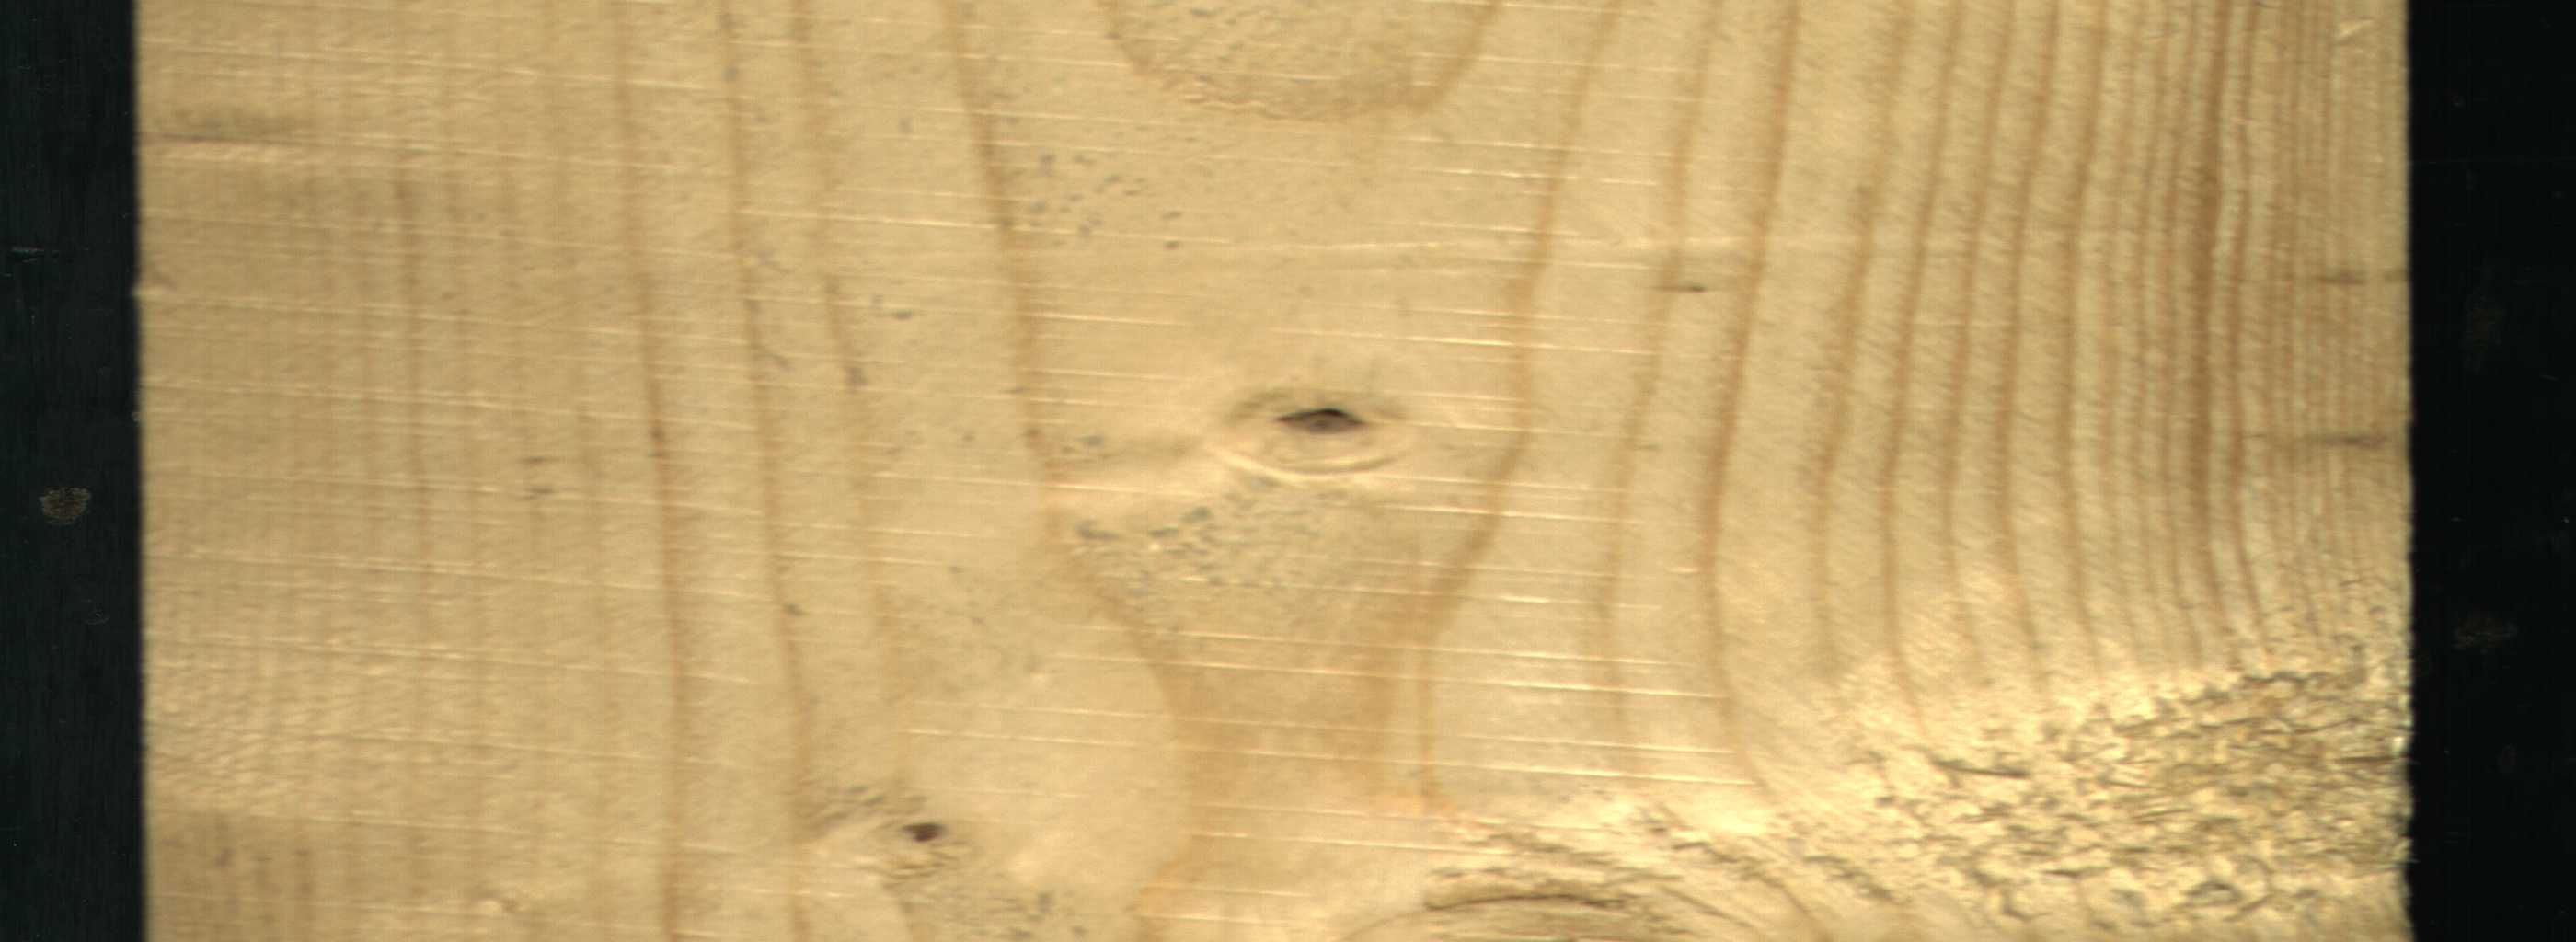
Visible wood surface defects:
Live_Knot
Live_Knot
Live_Knot